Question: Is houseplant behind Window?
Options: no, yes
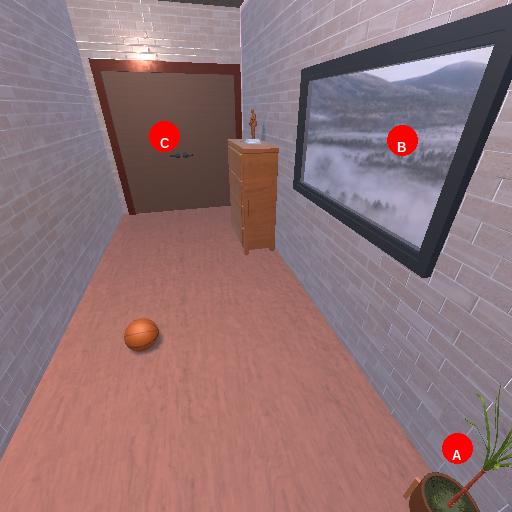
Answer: no